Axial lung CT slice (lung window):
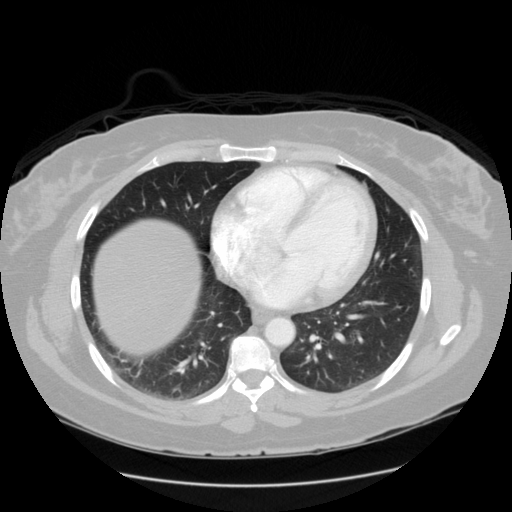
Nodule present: no